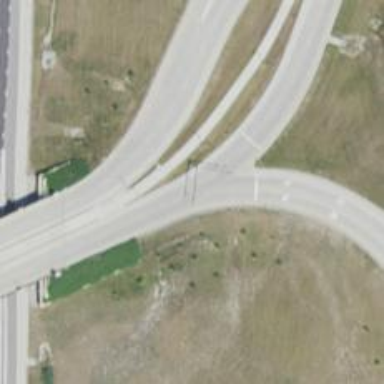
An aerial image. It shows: Motorway link with Diverging Diamond Interchange (DDI) junction.